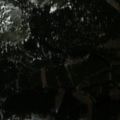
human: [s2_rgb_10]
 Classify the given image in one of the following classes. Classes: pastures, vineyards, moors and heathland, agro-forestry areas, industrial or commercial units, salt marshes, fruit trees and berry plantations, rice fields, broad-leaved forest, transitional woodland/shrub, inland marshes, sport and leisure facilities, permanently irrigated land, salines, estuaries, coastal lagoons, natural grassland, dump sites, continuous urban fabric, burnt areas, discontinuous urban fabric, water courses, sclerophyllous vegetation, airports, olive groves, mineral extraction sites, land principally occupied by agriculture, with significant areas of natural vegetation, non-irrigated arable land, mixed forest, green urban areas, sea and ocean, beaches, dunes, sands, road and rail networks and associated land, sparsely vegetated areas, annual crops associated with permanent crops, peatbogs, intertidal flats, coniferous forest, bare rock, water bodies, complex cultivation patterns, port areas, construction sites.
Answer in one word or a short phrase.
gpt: coniferous forest, natural grassland, moors and heathland, transitional woodland/shrub